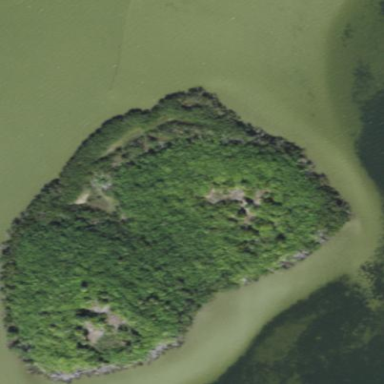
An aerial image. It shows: Islet.